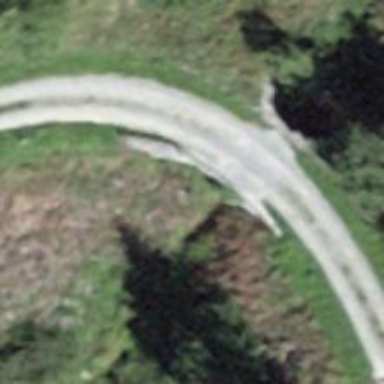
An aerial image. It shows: Gravel track road on bridge.